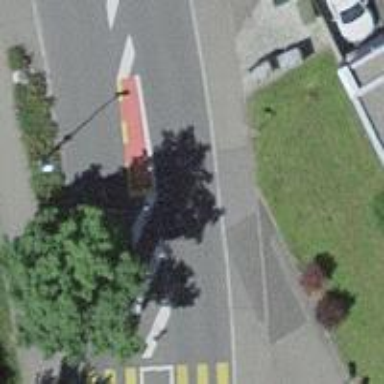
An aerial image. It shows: Residential road with asphalt surface and dedicated cycle lane on both sides.